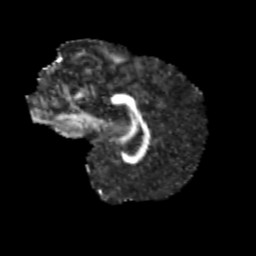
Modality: FA
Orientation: sagittal
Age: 10
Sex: female
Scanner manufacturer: siemens
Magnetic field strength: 3 T
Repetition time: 3.8 s
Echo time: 0.07 s